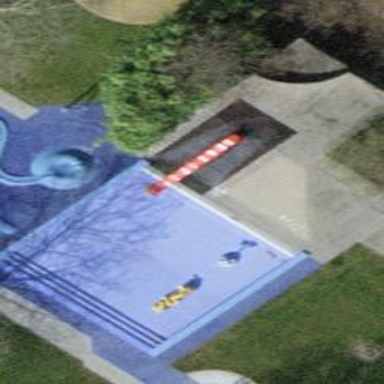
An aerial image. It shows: Playground with slide.